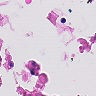
Metastatic tissue present: no